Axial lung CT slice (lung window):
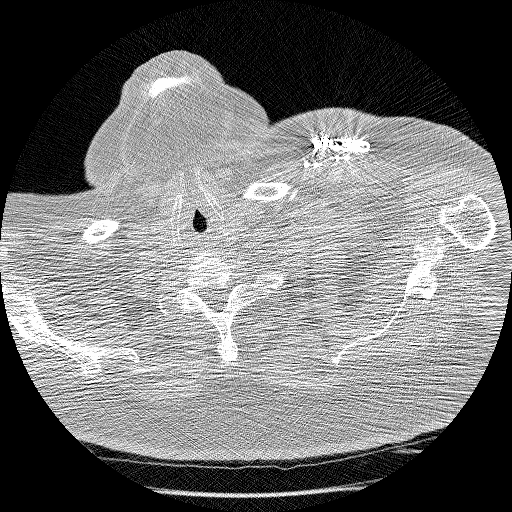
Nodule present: no